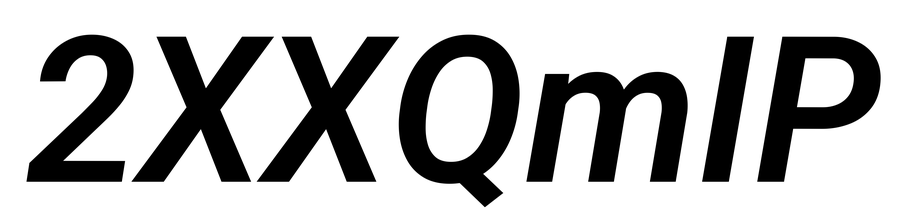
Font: Roboto-Italic_SemiBold_Italic